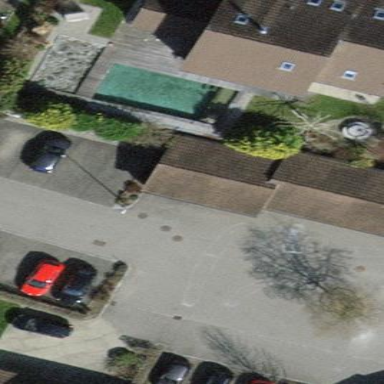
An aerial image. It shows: Group of garages.